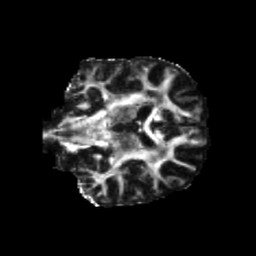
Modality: FA
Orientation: coronal
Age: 70
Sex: male
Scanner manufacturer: siemens
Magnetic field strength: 3 T
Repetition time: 5.25 s
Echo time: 0.08 s